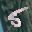
Label: 5